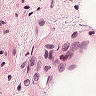
Metastatic tissue present: no